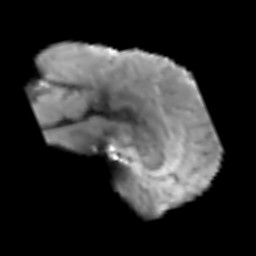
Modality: T2w
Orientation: sagittal
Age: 55
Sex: male
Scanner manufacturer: siemens
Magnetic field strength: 3 T
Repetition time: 3.2 s
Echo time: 0.081 s